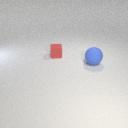
large blue rubber sphere to the right of small red rubber cube